Question: Find the area of the quadrilateral in the figure, where the side length of the square border is 10 and the vertices of the quadrilateral are all on points that are integer multiples of 0.5. The result is rounded to one decimal place
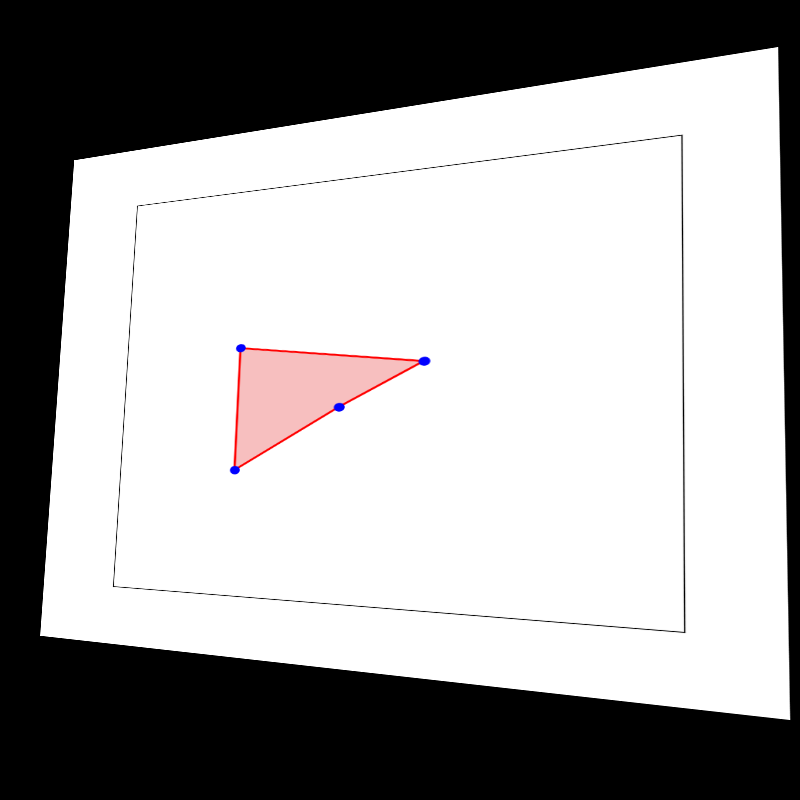
Answer: 5.1